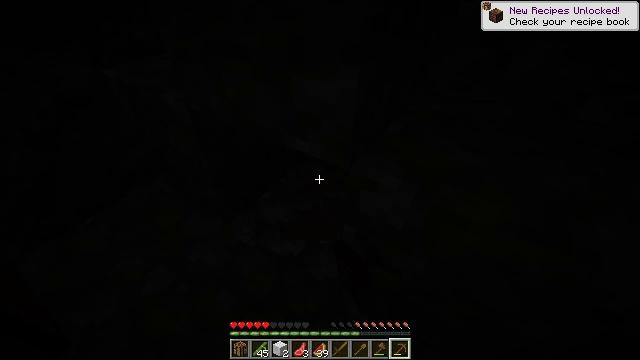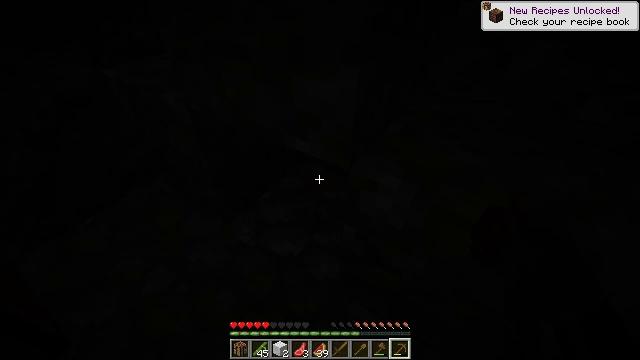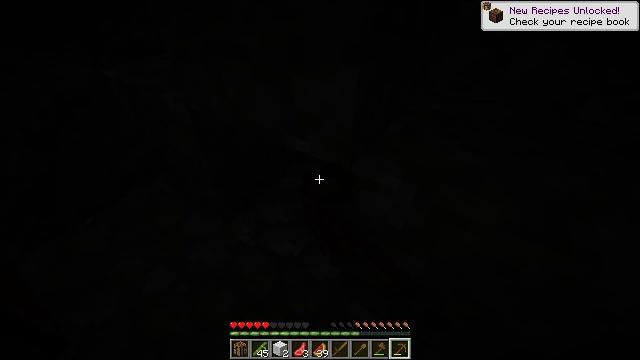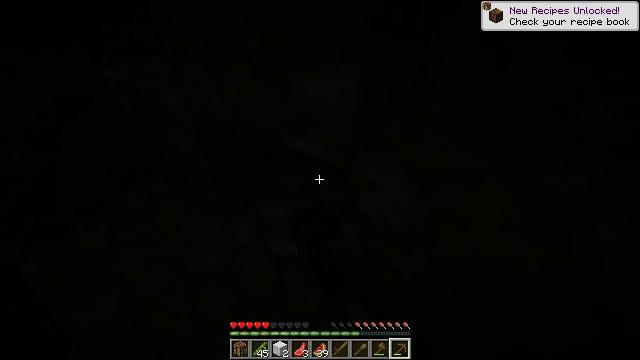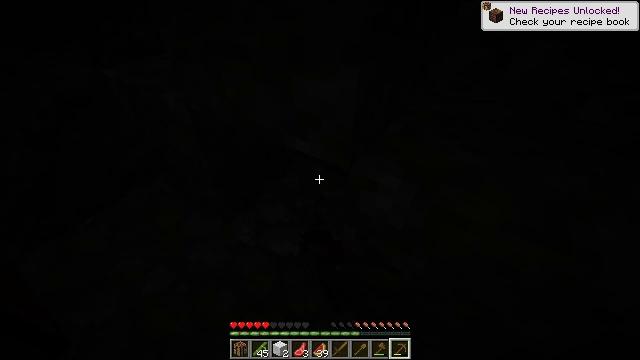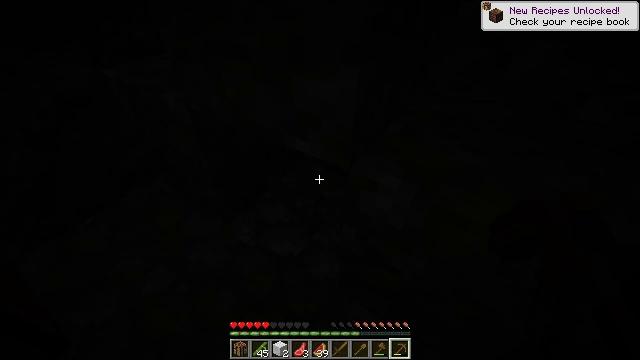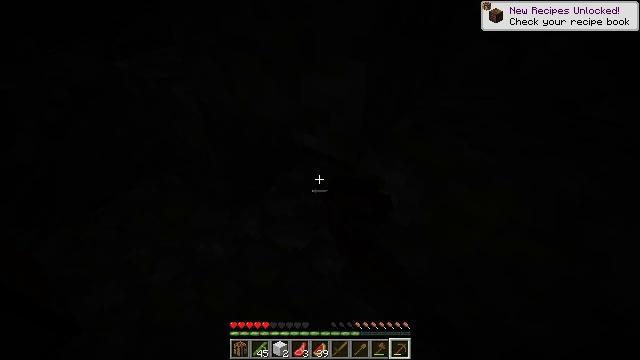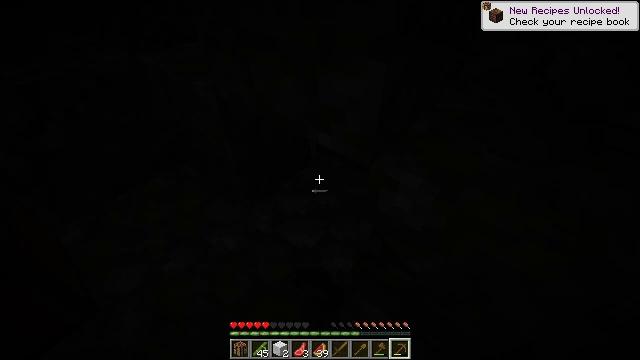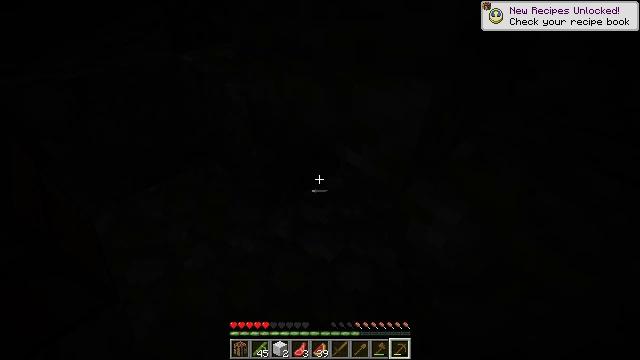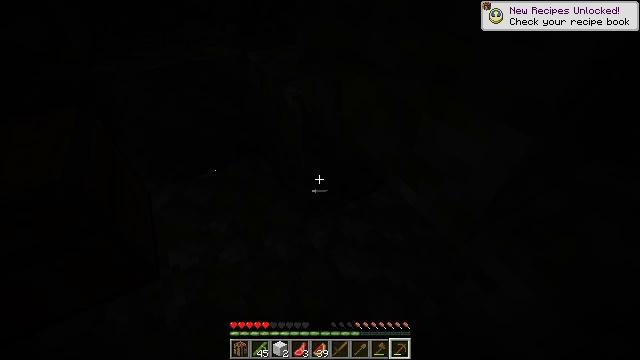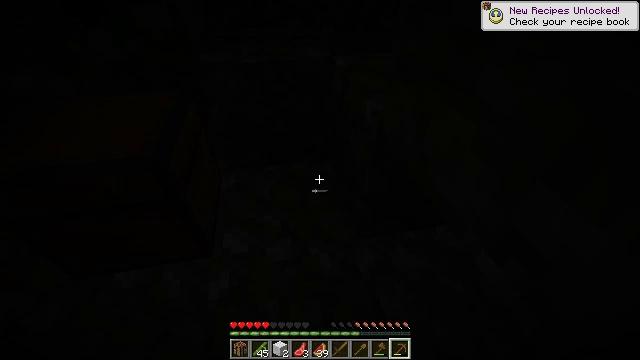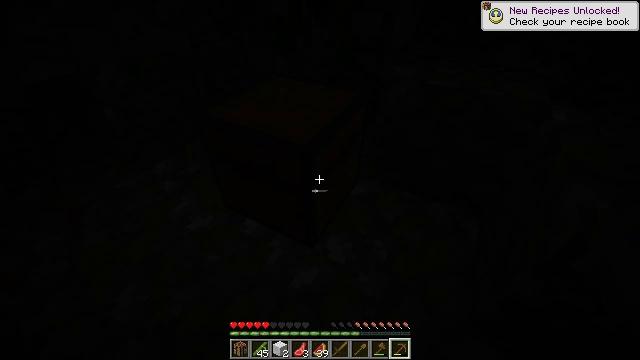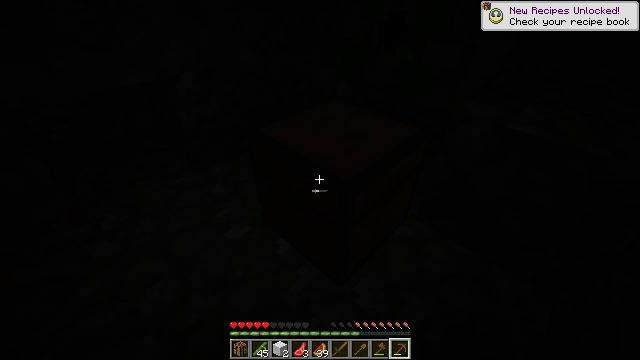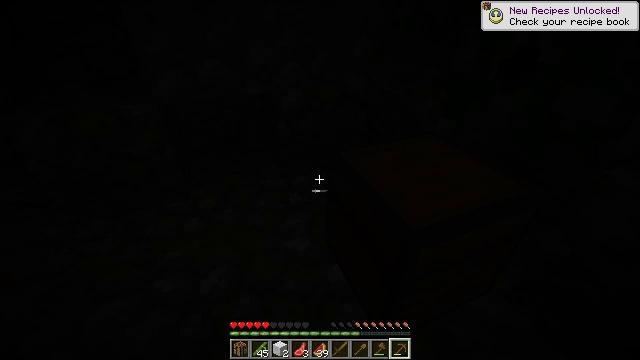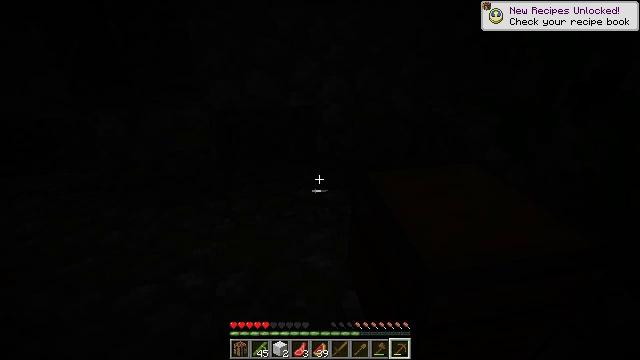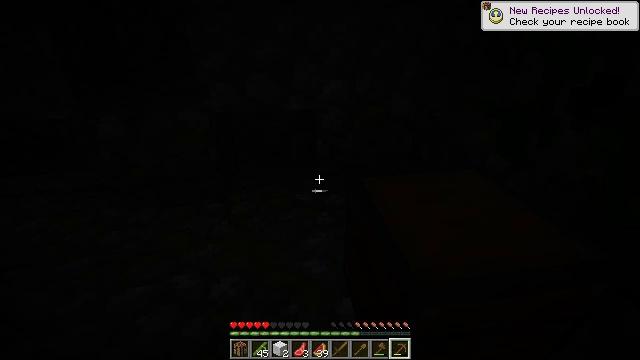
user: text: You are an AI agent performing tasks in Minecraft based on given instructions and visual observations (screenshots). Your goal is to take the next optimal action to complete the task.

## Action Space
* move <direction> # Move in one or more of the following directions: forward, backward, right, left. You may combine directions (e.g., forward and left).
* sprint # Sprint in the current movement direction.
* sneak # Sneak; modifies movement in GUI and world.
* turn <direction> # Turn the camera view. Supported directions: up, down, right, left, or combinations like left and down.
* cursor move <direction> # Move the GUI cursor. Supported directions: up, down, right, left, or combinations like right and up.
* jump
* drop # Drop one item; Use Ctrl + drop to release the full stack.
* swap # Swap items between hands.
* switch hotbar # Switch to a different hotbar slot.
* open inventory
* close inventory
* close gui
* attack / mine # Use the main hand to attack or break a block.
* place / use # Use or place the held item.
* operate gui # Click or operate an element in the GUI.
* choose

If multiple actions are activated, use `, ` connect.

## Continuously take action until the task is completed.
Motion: motion action
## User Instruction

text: Remove and gather vines.
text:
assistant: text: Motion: attack / mine
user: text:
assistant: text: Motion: attack / mine
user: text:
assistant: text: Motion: attack / mine
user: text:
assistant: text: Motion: attack / mine
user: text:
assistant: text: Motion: attack / mine
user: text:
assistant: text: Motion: turn left and down
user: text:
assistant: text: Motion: turn left
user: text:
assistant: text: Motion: move forward, turn left
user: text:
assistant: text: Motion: move forward, turn left
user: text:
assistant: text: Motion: move forward, turn left
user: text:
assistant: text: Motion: move forward, turn left and up
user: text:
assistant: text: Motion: move forward and move right, turn left and up
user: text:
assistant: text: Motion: move forward and move right, turn left and up
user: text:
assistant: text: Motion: turn left and up
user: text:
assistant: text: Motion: turn left
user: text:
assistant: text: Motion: no_op
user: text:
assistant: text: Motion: turn right and up
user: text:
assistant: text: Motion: turn right and up
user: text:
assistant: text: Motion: turn right and up
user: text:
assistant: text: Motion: turn right and up
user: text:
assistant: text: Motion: turn right and up
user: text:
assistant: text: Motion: turn right and up
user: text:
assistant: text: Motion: turn up
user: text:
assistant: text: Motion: turn right and up
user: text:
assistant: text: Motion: turn up
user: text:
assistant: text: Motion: turn right and up
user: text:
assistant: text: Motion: turn right
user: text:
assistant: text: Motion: attack / mine
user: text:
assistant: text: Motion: attack / mine
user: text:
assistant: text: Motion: attack / mine